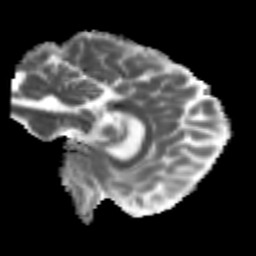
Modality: MD
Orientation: sagittal
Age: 21
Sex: male
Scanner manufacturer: siemens
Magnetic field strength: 3 T
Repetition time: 3.5 s
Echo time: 0.113 s